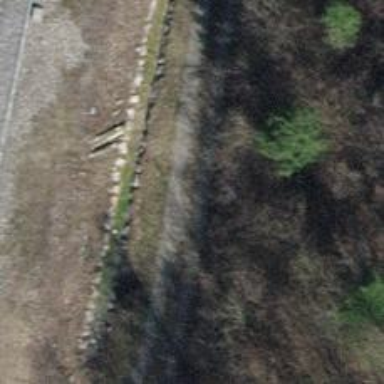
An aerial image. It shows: Compacted grade3 track.